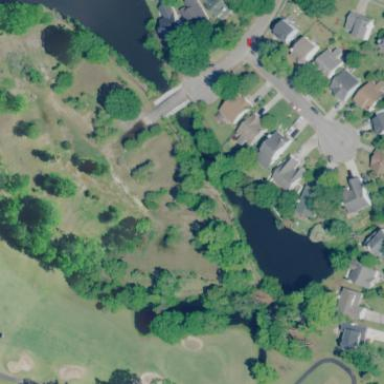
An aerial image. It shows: Pond on golf course designated as lateral water hazard.